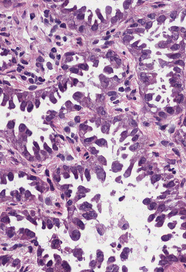
Tumor epithelial tissue: yes
Tumor-associated stroma tissue: yes
Normal tissue: no